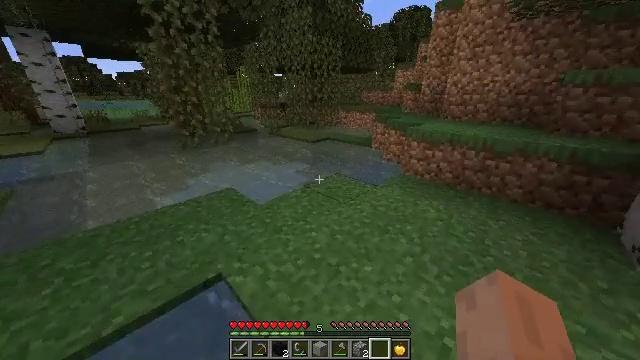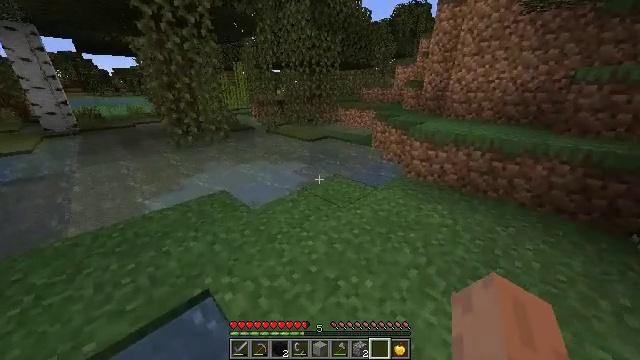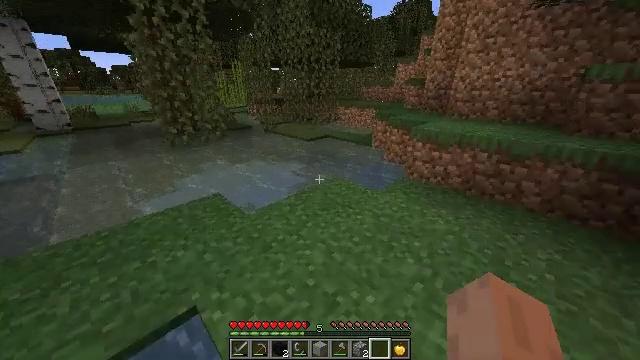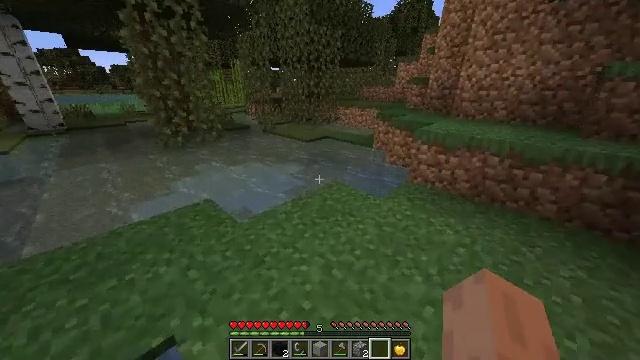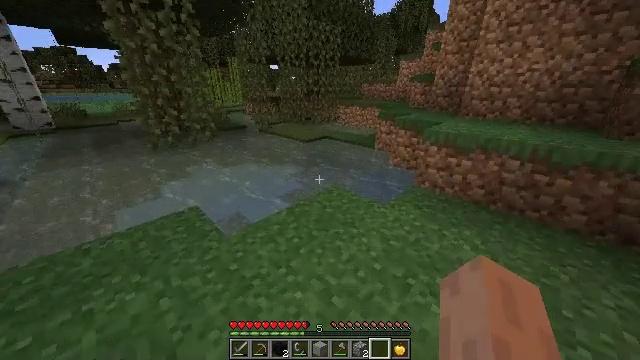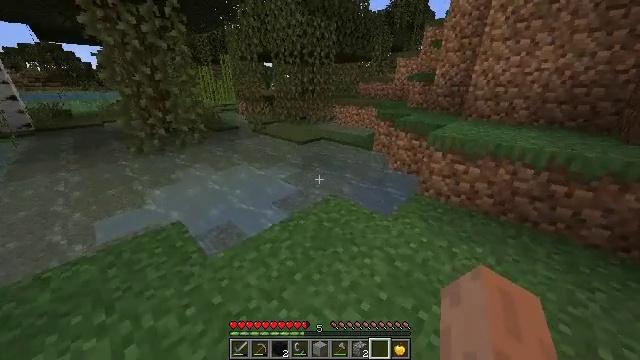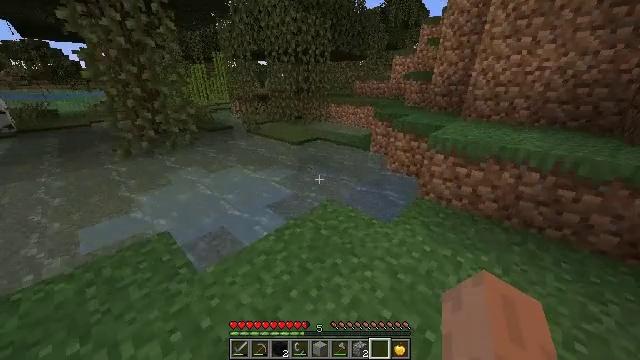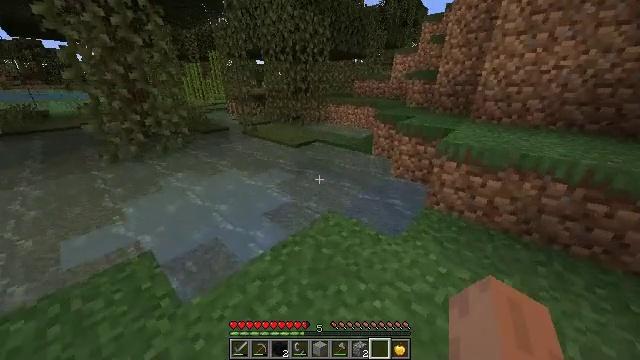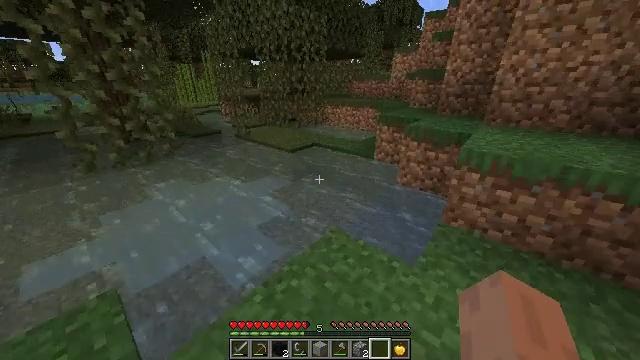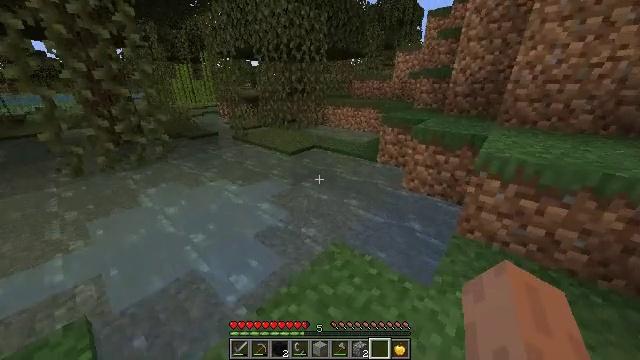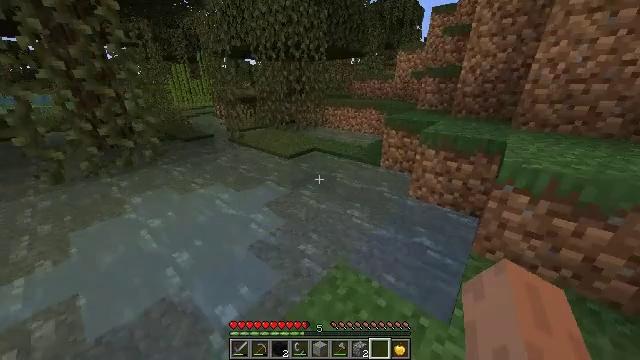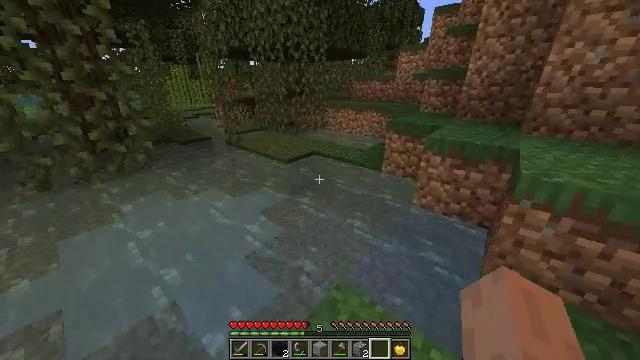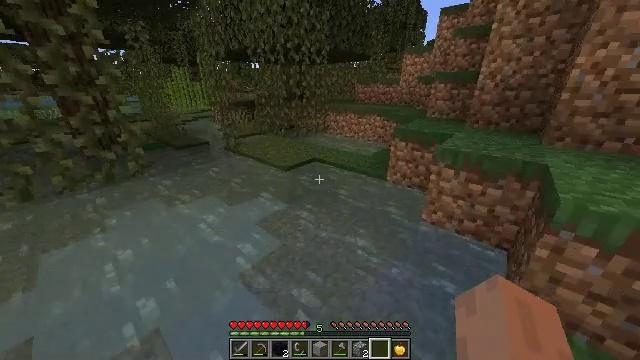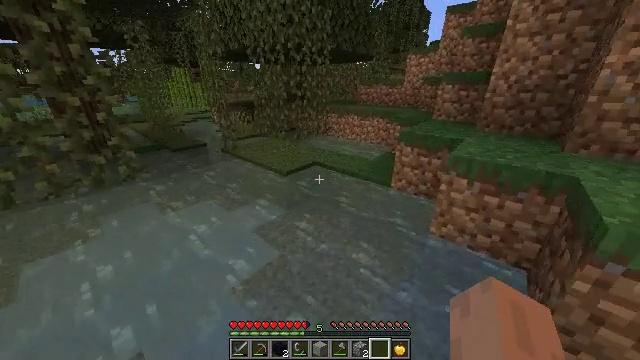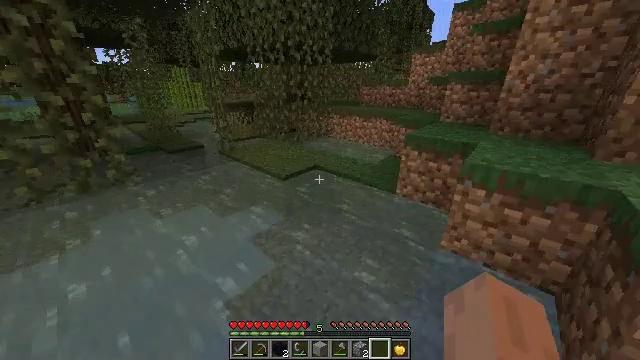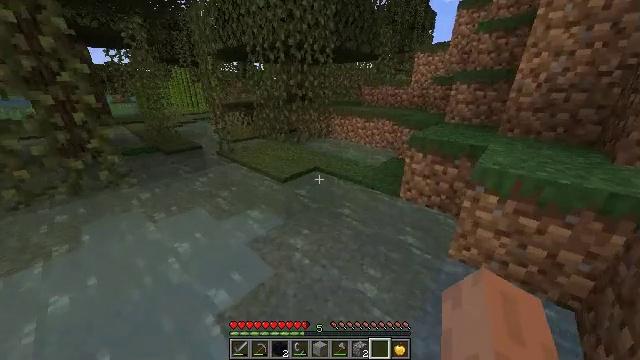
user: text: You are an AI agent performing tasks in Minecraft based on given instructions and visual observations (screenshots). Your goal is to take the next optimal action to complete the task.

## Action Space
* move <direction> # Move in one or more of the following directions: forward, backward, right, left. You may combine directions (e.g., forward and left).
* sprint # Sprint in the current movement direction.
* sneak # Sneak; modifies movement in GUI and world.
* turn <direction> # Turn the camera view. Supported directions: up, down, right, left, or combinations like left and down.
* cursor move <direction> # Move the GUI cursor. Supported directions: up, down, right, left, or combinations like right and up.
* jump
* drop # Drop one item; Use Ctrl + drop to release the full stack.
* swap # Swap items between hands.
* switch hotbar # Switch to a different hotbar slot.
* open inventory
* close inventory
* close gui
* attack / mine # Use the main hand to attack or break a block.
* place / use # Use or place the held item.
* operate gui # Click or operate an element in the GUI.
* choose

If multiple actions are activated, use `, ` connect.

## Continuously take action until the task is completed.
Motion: motion action
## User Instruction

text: Combat the chicken.
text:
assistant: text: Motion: move forward, sprint
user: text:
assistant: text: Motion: move forward, sprint
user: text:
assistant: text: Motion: move forward, sprint
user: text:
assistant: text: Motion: move forward, sprint
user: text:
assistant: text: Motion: move forward, sprint, turn right
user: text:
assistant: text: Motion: move forward, sprint, turn right
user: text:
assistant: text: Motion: move forward, sprint
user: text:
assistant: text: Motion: move forward, sprint
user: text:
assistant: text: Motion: move forward, sprint
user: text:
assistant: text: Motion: move forward, sprint
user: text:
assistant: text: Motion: move forward, sprint
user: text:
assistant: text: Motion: move forward, sprint
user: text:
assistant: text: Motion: move forward, sprint
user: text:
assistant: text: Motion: move forward, sprint
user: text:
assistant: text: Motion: move forward, sprint
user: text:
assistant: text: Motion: move forward, sprint, jump
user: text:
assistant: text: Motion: move forward, sprint, jump
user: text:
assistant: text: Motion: move forward, sprint, turn right, jump
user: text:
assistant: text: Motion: move forward, sprint, turn right, jump
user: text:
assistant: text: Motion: move forward, sprint, turn right, jump
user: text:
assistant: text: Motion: move forward, sprint, turn right, jump
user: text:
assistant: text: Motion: move forward, sprint, turn right, jump
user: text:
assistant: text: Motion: move forward, sprint, turn right, jump
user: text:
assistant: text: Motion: move forward, sprint, turn right, jump
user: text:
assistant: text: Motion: move forward, sprint, turn right and up, jump
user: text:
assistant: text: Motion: move forward, sprint, turn right and up, jump
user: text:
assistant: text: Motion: move forward, sprint, turn right and up, jump
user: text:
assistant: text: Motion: move forward, sprint, turn right and up, jump
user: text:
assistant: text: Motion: move forward, sprint, turn right, jump
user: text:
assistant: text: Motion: move forward, sprint, turn right, jump